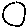
Label: moon